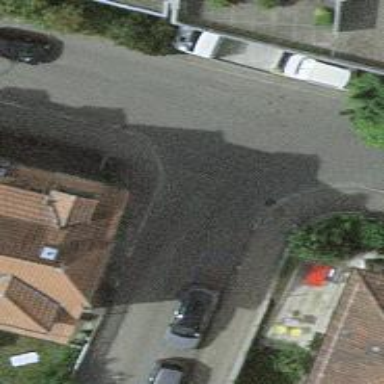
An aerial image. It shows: Kerb barrier.